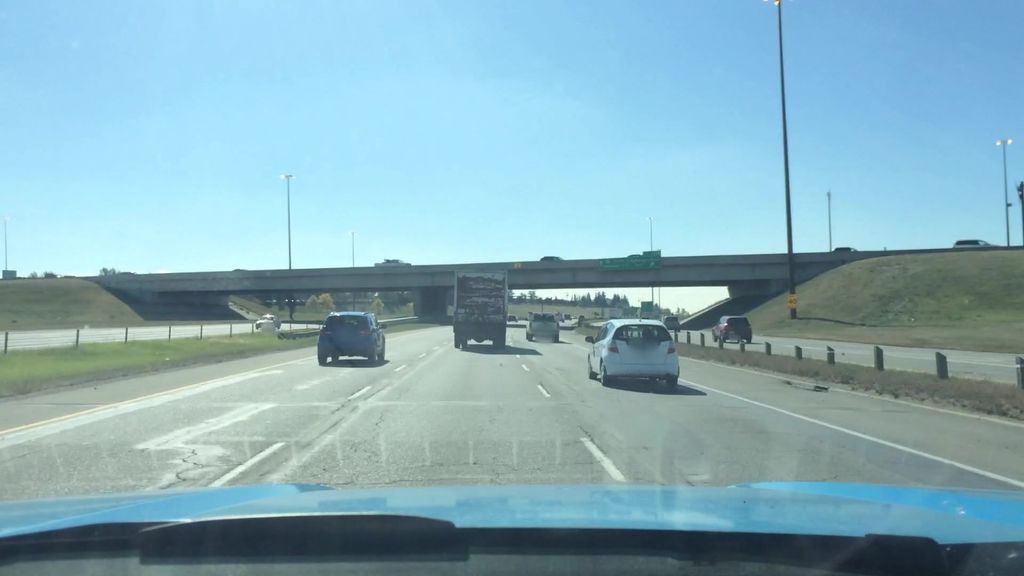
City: calgary